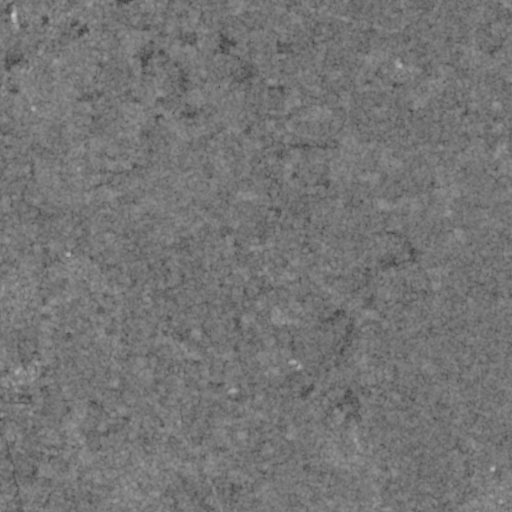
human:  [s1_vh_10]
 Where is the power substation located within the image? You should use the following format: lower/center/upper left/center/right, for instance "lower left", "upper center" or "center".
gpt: The power substation is located in the lower right of the image.
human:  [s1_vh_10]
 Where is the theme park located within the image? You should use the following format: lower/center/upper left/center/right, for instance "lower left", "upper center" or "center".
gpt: The theme park is located in the lower left of the image.
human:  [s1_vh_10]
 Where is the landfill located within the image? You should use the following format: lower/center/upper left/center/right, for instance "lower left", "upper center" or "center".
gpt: There is no landfill in the image.

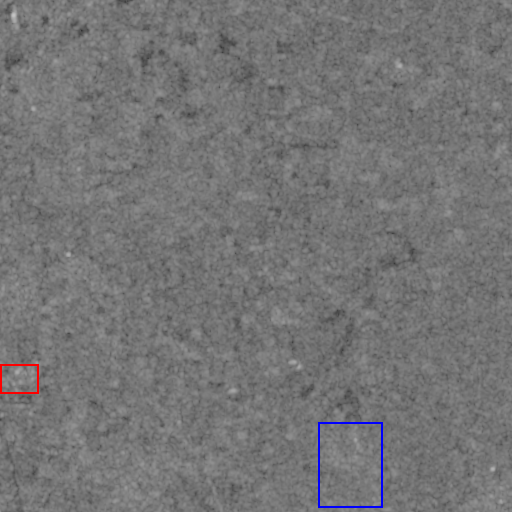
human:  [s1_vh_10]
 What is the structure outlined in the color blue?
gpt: The structure outlined in blue is a power substation.
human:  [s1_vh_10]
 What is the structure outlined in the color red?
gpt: The structure outlined in red is a theme park.
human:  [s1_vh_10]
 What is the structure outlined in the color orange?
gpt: There is no orange outline.